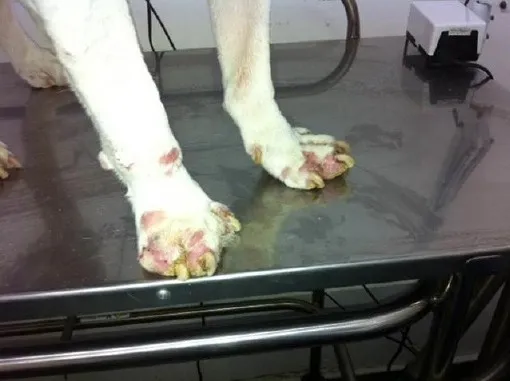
A gross photograph of the examined dog after the acaricidal treatment. Note the significant improvement in the appearance of the feet after 4 weeks of the treatment. Also, loss of the digit in the right thoracic limb is clearly evident in this photograph.
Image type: medical_photograph (other_medical_photograph)